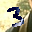
Label: 3